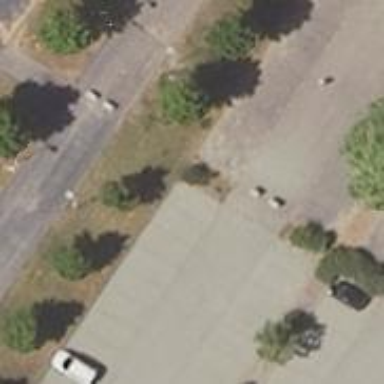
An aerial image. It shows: Parking aisle designated as service road.